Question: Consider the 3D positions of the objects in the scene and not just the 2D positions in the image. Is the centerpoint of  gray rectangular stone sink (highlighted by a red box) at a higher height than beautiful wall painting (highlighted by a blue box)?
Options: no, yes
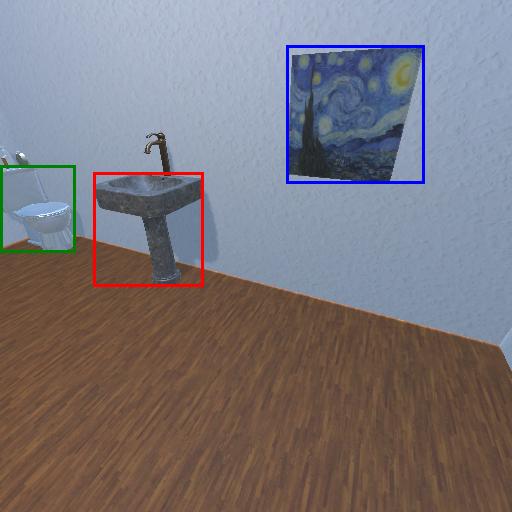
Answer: no